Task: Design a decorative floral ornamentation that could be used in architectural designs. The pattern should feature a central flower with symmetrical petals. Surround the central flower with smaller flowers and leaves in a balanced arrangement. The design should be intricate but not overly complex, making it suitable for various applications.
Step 766:
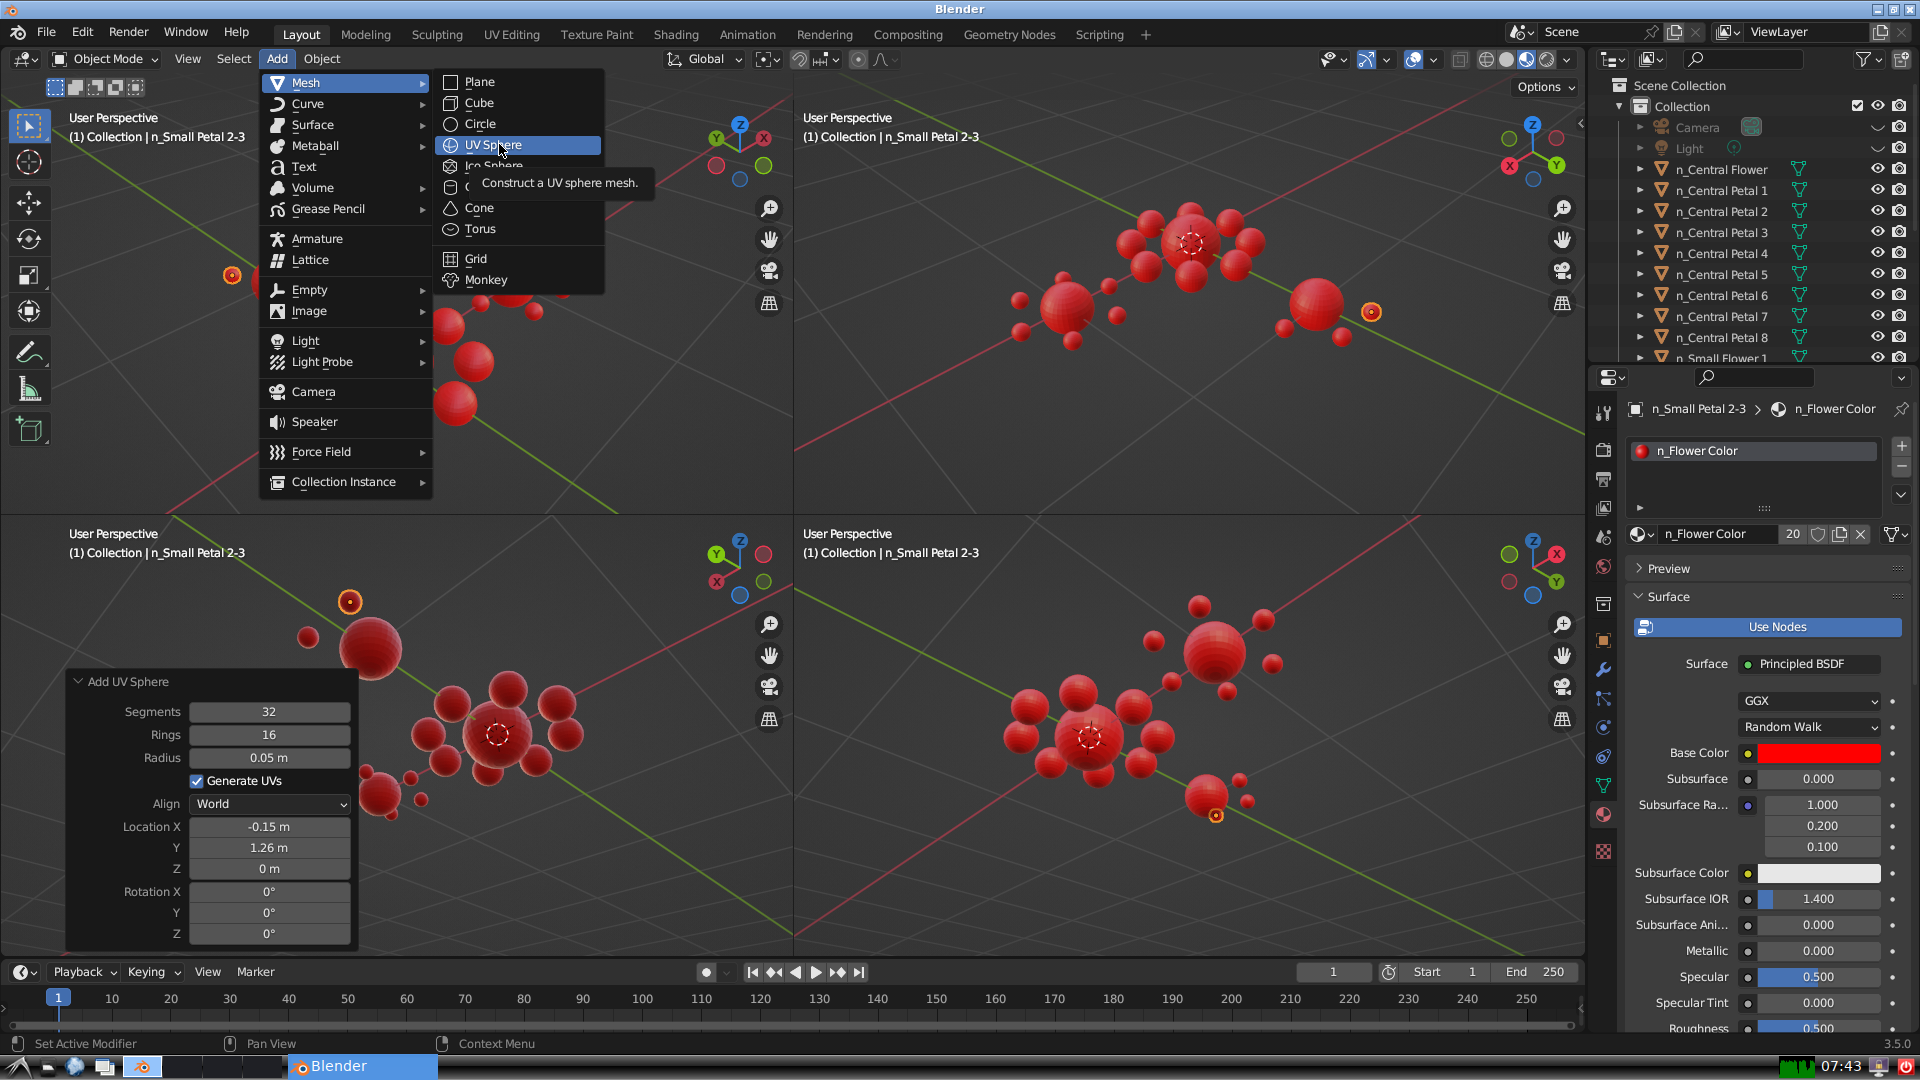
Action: click: no